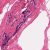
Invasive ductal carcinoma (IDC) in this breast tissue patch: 0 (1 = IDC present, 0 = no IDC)